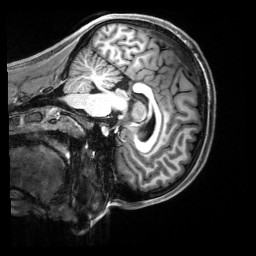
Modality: T1w
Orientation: sagittal
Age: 18
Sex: female
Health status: healthy
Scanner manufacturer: siemens
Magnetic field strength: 3 T
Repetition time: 2.5 s
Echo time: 0.00222 s